Question: I have a basic UI with a button that takes 3 variables.

Upon clicking the 'Update Profile Class' button the following executes:
'''
private void buttonUpdateProfileClass_Click(object sender, EventArgs e)
{
int ID = Convert.ToInt32(recordID.Text);
int oldPC = Convert.ToInt32(oldProfileClass.Text);
int NewPC = Convert.ToInt32(newProfileClass.Text);
string connstr = @"Data Source=(local)\MydbName ;Persist Security Info=False;";
SqlConnection conn = new SqlConnection(connstr);
conn.Open();
string query;
query = "exec updateclass 'ID','oldPC','NewPC'";
SqlCommand cmd = new SqlCommand(query, conn);
cmd.Dispose();
conn.Close();
conn.Dispose();
MessageBox.Show("Profile Class updated");
}
'''
I have a stored proc which contains the following SQL (this works as I have tested it in SSMS)
'''
ALTER PROCEDURE [dbo].[updateclass]
@ID int,
@NEWCLASS int,
@OLDCLASS int
AS
SET NOCOUNT ON;
update dbo.TEST_TABLE
set CLASS = @NEWCLASS
where ID = @ID AND CLASS = @OLDCLASS
'''
What I want is for the user to input the ID they are concerned with, state the Old Profile Class, and state the New Profile Class. This should then run the proc and update the table, but it is not working. I am fairly new to stored procs and C# so some advice would be greatly appreciated.
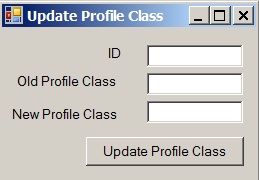
Answer: '''
private void buttonUpdateProfileClass_Click(object sender, EventArgs e)
{
int ID = Convert.ToInt32(recordID.Text);
int oldPC = Convert.ToInt32(oldProfileClass.Text);
int NewPC = Convert.ToInt32(newProfileClass.Text);
string connstr = @"Initial Catalog=myDB;Data Source=localhost;Integrated Security=SSPI;";
SqlConnection conn = new SqlConnection(connstr);
conn.Open();
var cmd= new SqlCommand("dbo.updateclass", conn);
cmd.CommandType = CommandType.StoredProcedure;
cmd.Parameters.AddWithValue("@ID", ID);
cmd.Parameters.AddWithValue("@NEWCLASS", NewPC);
cmd.Parameters.AddWithValue("@OLDCLASS", oldPC);
cmd.ExecuteNonQuery();
cmd.Dispose();
conn.Close();
conn.Dispose();
MessageBox.Show("Profile Class updated");
}
'''